The plot shows how the frequency content of a rotor-rig vibration signal evolves over time (STFT spectrogram). Diagnose the rotating machine from this image, choosing from: normal, misalignment, unbalance, looseness.
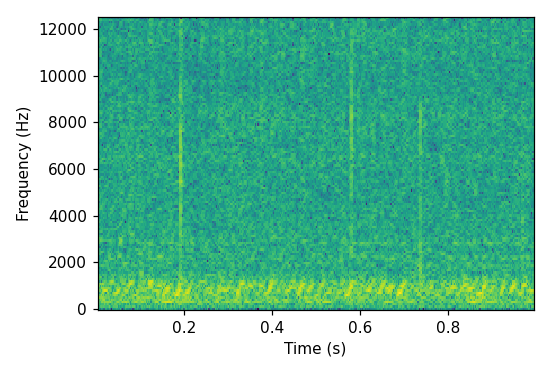
Answer: normal